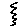
Label: zigzag